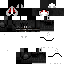
A male skeleton skin with dark skin, wearing red helmet dressed in a black armor chest and black pants, featuring a closed mouth.